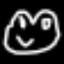
Label: frog